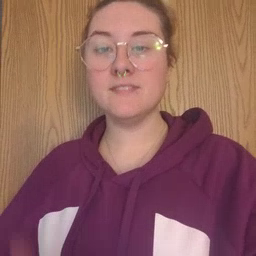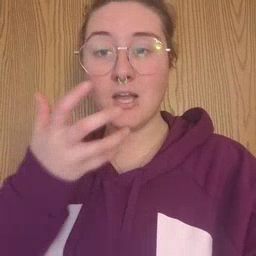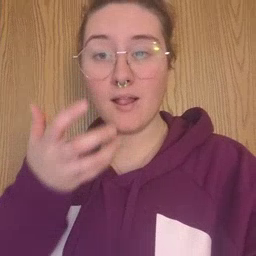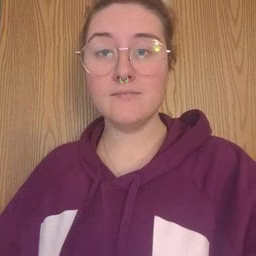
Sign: cereal